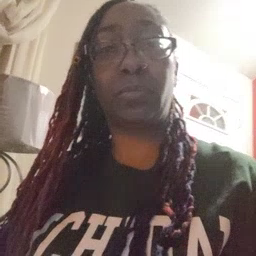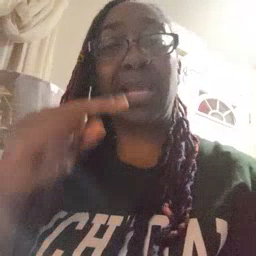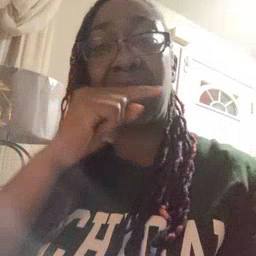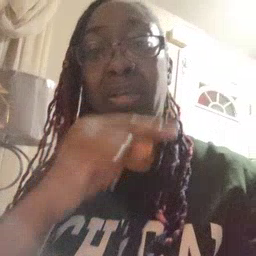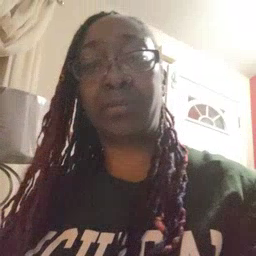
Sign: carrot